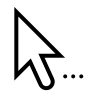
Cursor type: context_menu
OS/theme: linux-notwaita
Variant: white